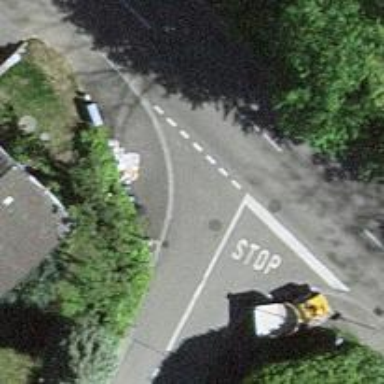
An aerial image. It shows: Smoothly paved residential road.